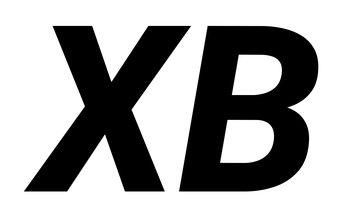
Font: Roboto-Italic_ExtraBold_Italic